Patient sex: M
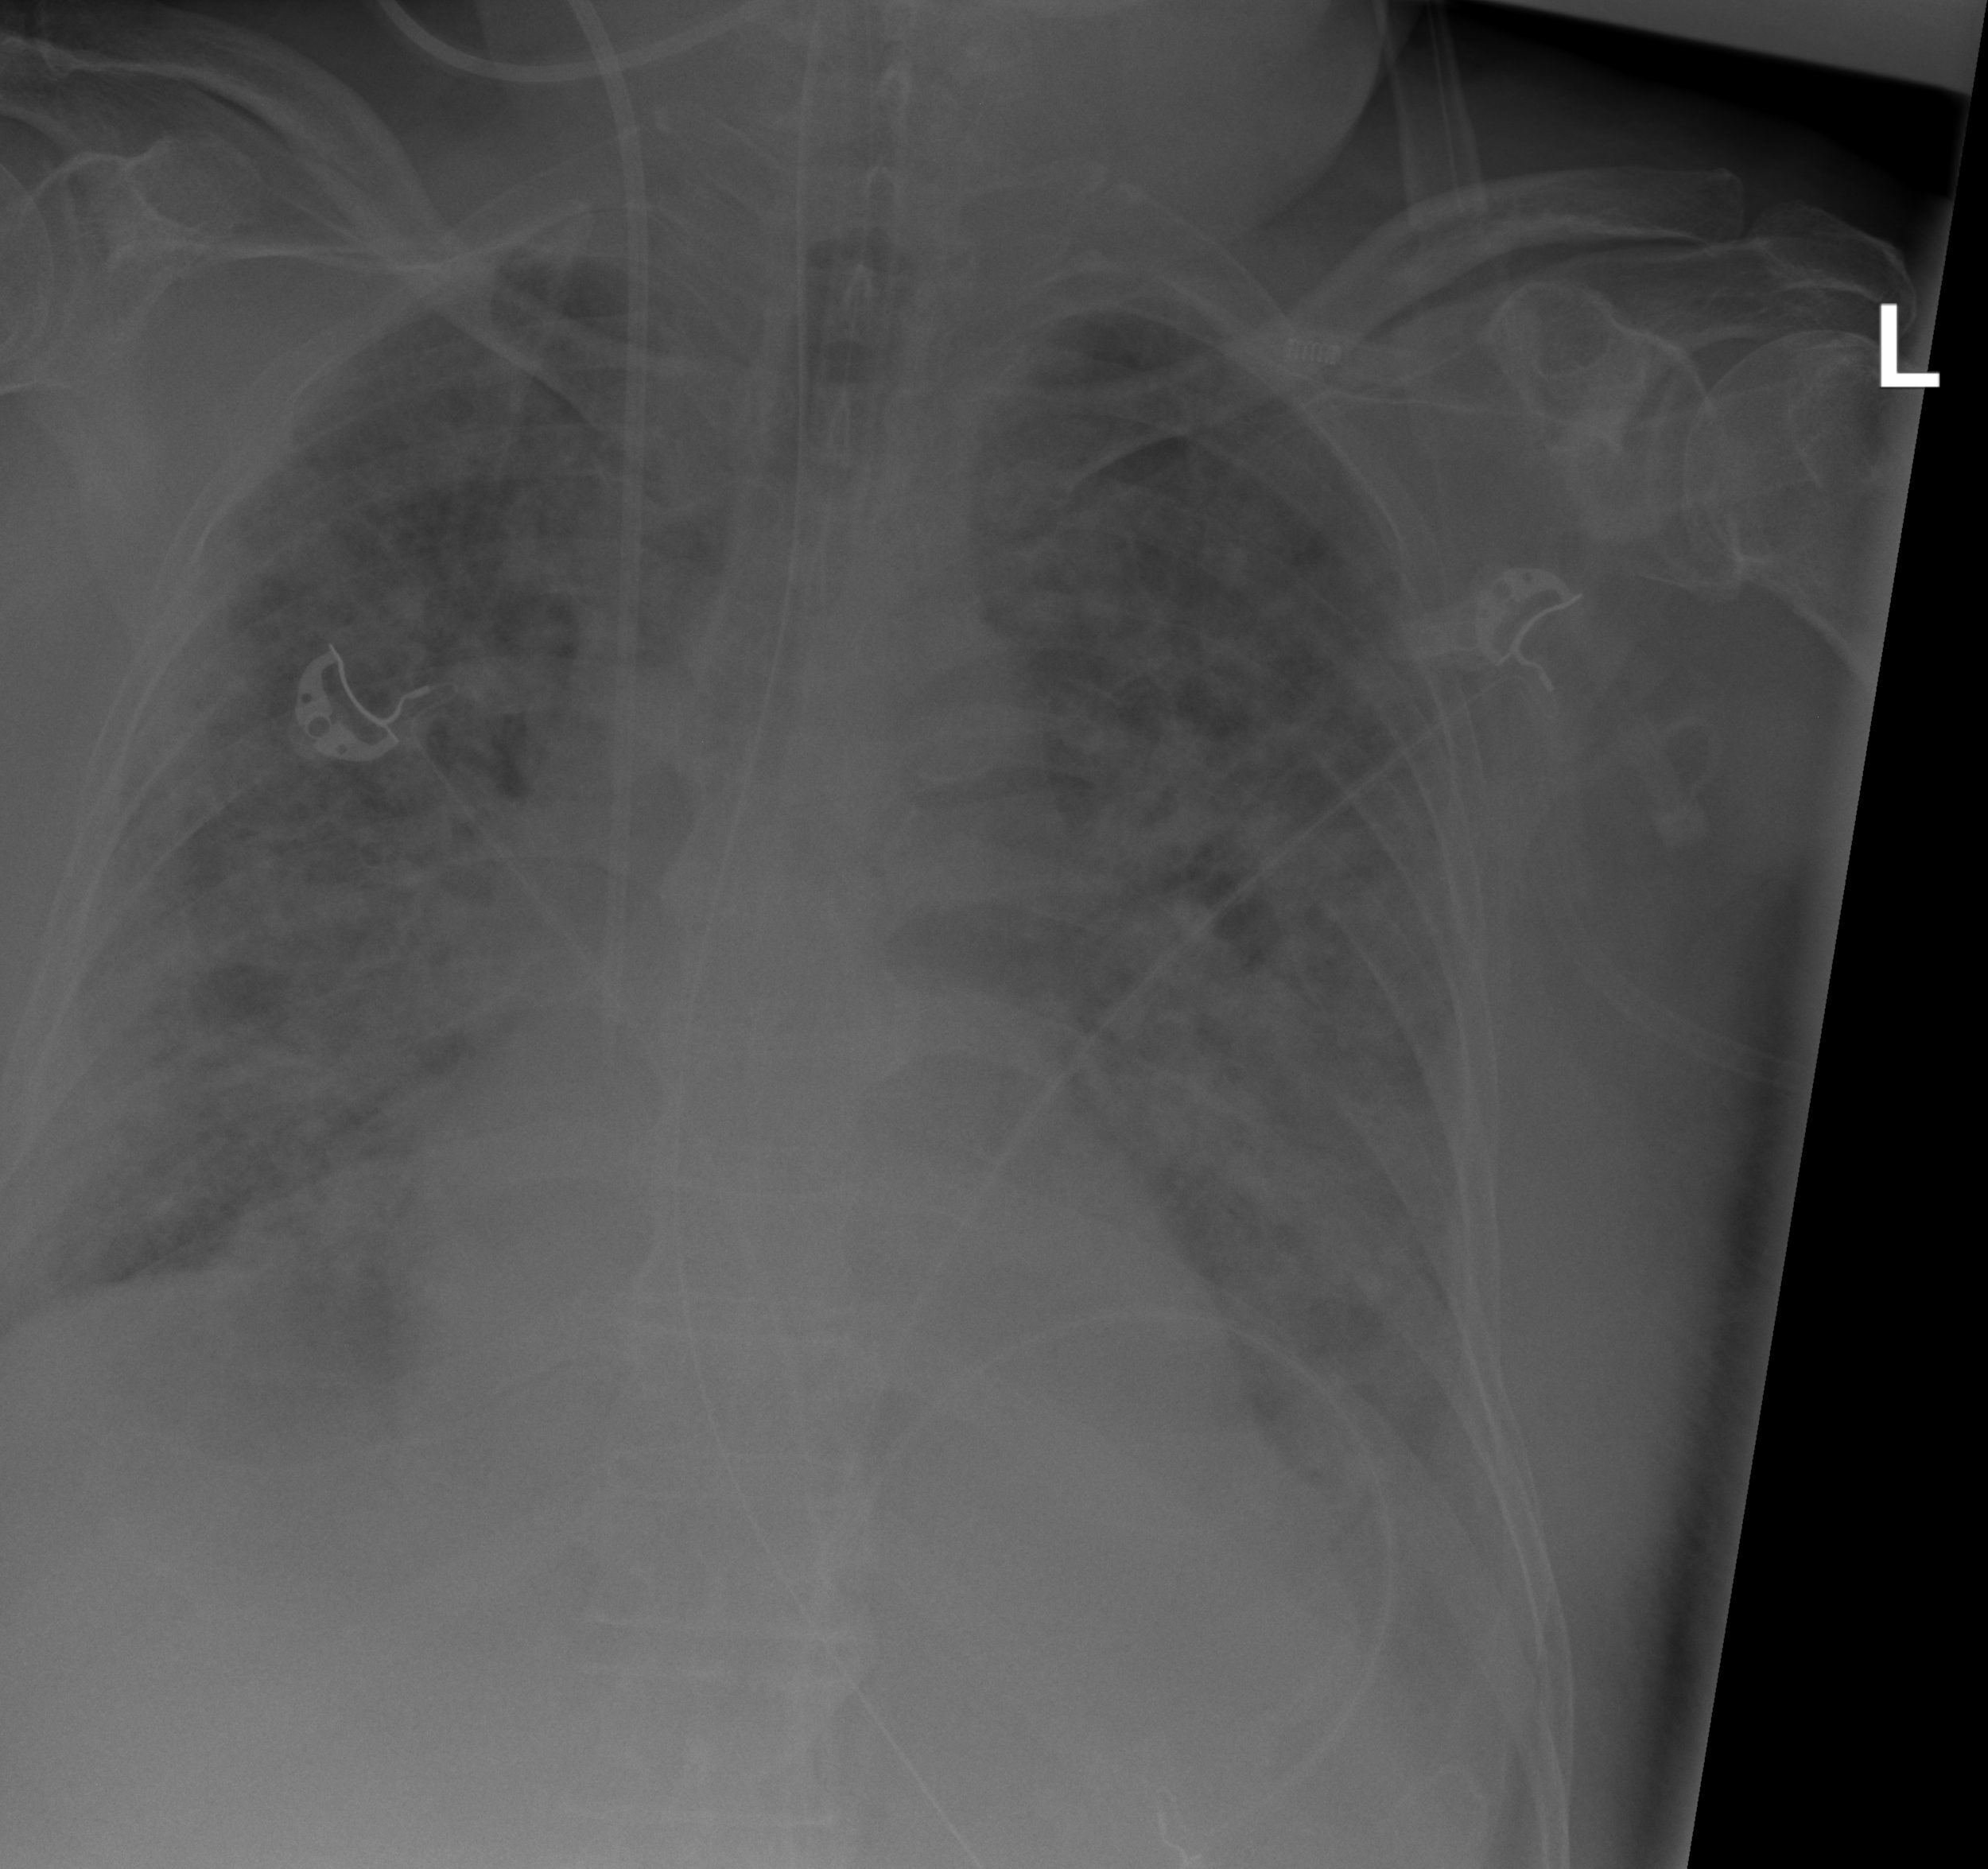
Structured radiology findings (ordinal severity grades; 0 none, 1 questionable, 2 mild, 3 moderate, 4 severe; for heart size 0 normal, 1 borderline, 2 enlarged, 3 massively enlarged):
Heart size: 0
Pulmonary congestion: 2
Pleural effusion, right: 2
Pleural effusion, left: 2
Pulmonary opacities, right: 3
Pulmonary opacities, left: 3
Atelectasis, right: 2
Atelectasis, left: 2